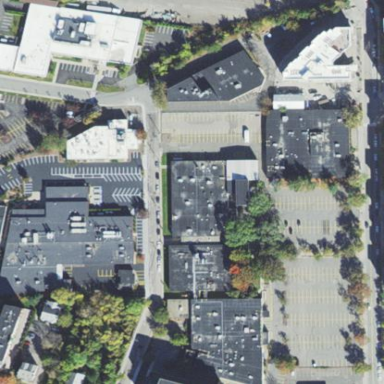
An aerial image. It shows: Commercial area.